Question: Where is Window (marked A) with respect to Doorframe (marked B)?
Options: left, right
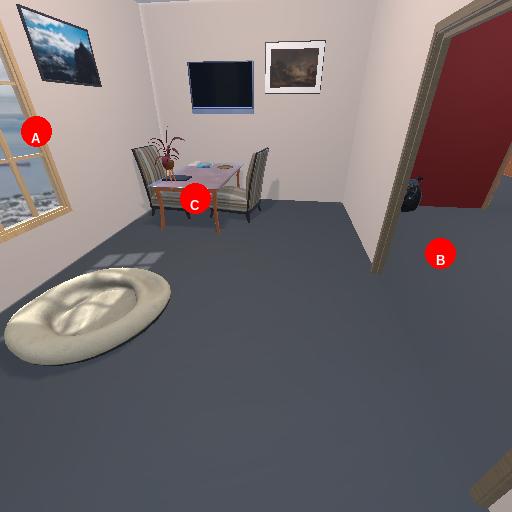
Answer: left